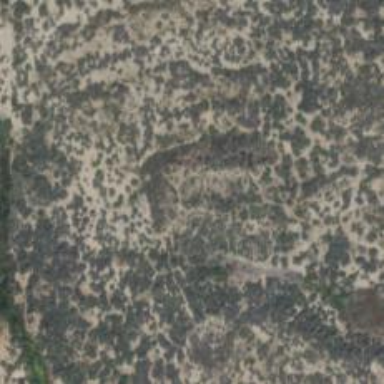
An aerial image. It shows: Archaeological site with historical significance.